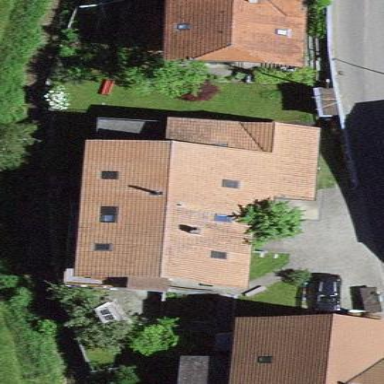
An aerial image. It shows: Residential building.